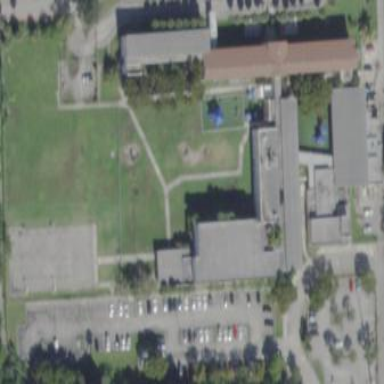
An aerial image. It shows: School.